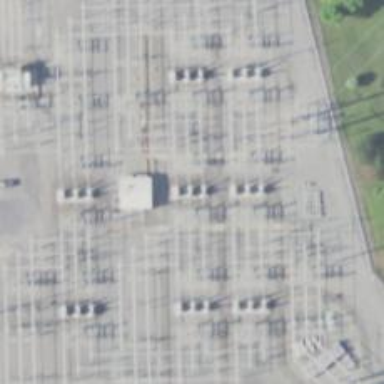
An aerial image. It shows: Switch for power supply.